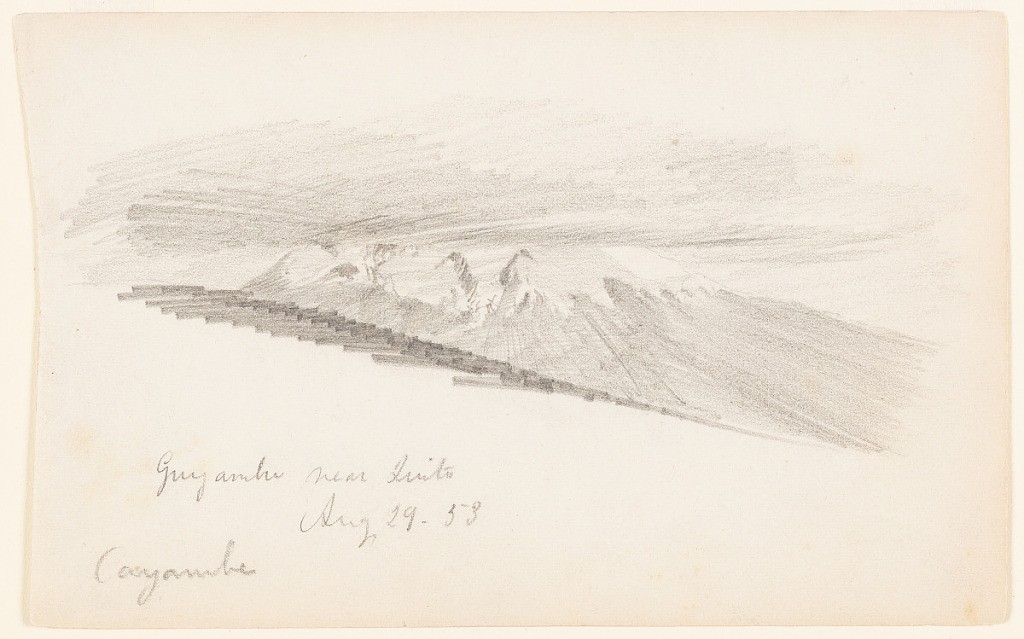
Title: Cayambe, Ecuador
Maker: Frederic Edwin Church, American, 1826–1900
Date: August 29, 1853
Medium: Graphite on white wove paper
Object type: Drawing
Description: Landscape sketch showing a view of the volcano known as Cayambe from a nearby town in Ecuador. Situated prominently at center, the mountain's snow-capped peak and rugged slopes are framed between a sloping hillside in the middle distance, below, and a a dark bank of clouds that obscures the summit, above.